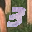
Label: 3